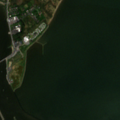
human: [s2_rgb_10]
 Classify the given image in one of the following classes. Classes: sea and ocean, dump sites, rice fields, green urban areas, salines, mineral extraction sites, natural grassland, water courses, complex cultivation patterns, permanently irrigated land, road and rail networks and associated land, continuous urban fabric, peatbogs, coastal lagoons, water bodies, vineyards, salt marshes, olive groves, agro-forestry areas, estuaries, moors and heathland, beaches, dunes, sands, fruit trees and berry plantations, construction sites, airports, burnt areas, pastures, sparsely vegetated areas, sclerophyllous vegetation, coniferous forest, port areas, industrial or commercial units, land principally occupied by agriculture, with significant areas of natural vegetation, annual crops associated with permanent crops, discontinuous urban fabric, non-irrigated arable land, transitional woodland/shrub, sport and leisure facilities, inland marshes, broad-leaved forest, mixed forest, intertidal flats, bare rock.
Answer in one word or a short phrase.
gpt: continuous urban fabric, discontinuous urban fabric, complex cultivation patterns, estuaries, sea and ocean